The image is a 2-D grayscale rendering of a rotating-machine vibration signal (signal-to-image). What is the most likely rotor condition (normal, misalignment, unbalance, looseness)?
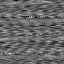
Answer: looseness